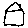
Label: house